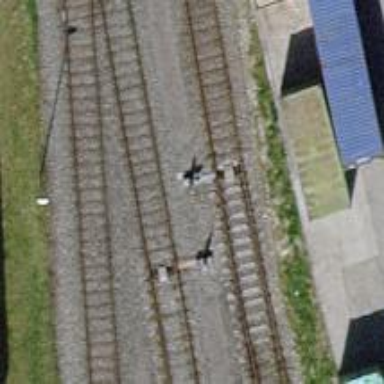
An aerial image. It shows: Railway switch.